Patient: sex F, age 75
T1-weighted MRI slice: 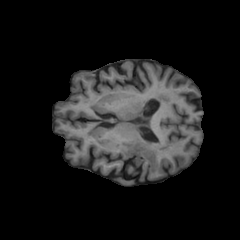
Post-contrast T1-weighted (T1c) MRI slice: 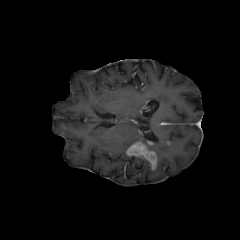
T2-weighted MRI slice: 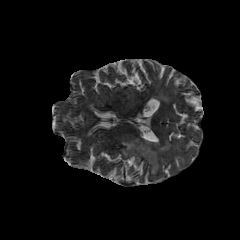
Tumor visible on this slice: yes
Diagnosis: Glioblastoma, IDH-wildtype
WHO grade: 4